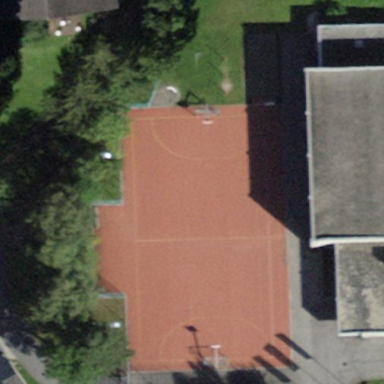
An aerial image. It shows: Basketball court on leisure land pitch.